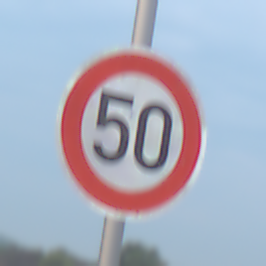
Verkehrszeichen: Geschwindigkeit50
Umgebung: Outdoor, Nature
Tageszeit: SunriseSunset
Wetter: PartlyCloudy
Licht: Natural
Jahreszeit: NotSpecified
Kontrast: LowContrast